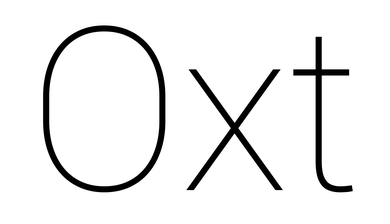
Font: Roboto_Thin